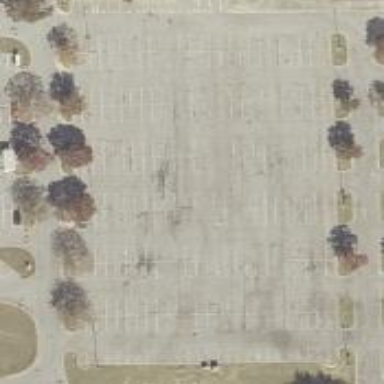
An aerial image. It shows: Parking area with asphalt surface.